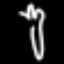
Label: fork